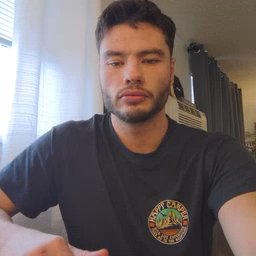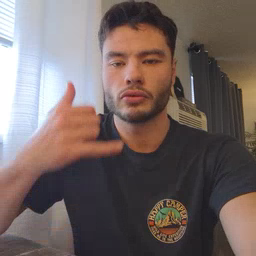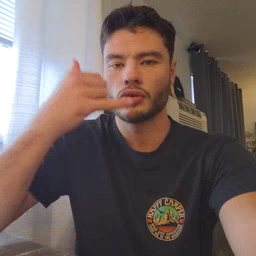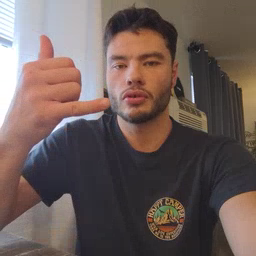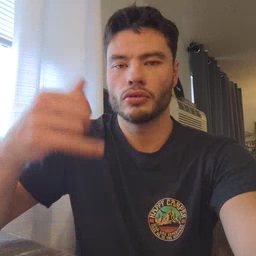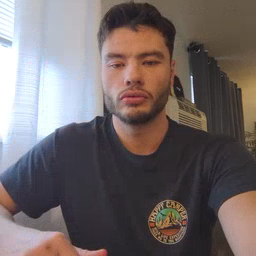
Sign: callonphone